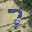
Label: 7